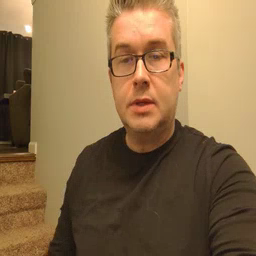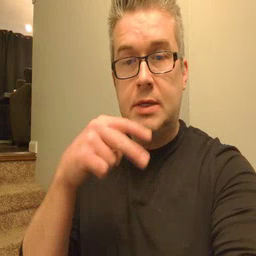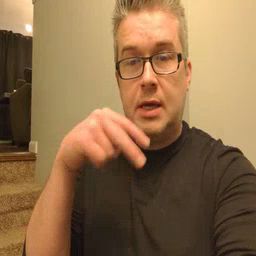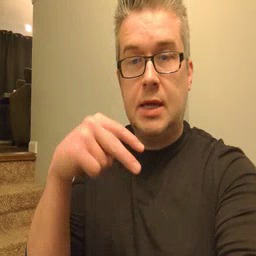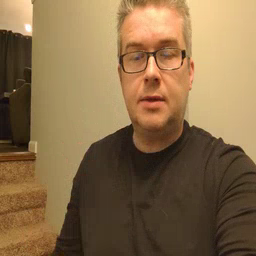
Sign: dance